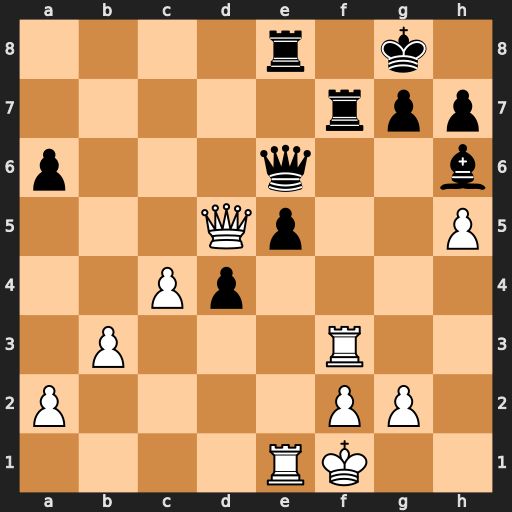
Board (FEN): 4r1k1/5rpp/p3q2b/3Qp2P/2Pp4/1P3R2/P4PP1/4RK2
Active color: w
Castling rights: -
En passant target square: -
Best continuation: Rxe5 Rxf3 Rxe6